Question: I have searched for a while, followed <URL> answer even looked at the shell indexer script, and I came with this. Basically, I have
'''
$processes = Mage::getSingleton('index/indexer')->getProcessesCollection();
$processes->walk('setMode', array(Mage_Index_Model_Process::MODE_MANUAL));
$processes->walk('save');
// Importing data here...
Mage::getModel('catalog/product_image')->clearCache();
// rebuild everything!!!
$processes = Mage::getSingleton('index/indexer')->getProcessesCollection();
$processes->walk('reindexEverything');
$processes->walk('setMode', array(Mage_Index_Model_Process::MODE_REAL_TIME));
$processes->walk('save');
'''
But I still get this screen in my backend

...How to "update" the indexes?
** **
Problem solved!
To properly index everything, just call everything!
'''
// rebuild everything!!!
$processes = Mage::getSingleton('index/indexer')->getProcessesCollection();
$processes->walk('setMode', array(Mage_Index_Model_Process::MODE_REAL_TIME));
$processes->walk('save');
$processes->walk('reindexAll');
$processes->walk('reindexEverything');
'''
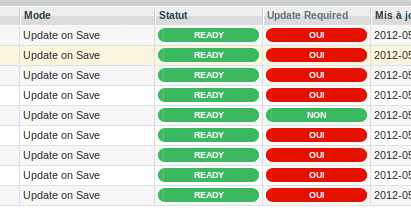
Answer: If you run indexer.php from cli, using the following parameters, do the alerts become resolved:
'indexer.php reindex all'
If so, is executing indexer.php with those params as part of your script an option?
Edit: also, in 'Mage_Index_Model_Process' take a look at 'reindexEverything()' method.
'indexer.php' has an example of its usage.